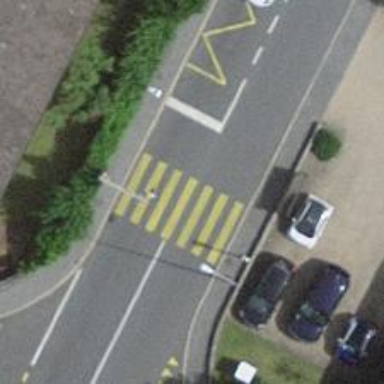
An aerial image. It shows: Crossing with traffic signals.